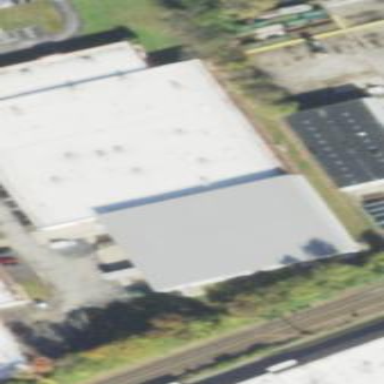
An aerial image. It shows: Warehouse building located within sports center offering variety of sports activities.